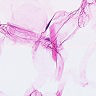
Metastatic tissue present: no